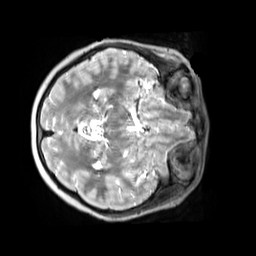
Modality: T2w
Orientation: axial
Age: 10
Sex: male
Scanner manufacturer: siemens
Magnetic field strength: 3 T
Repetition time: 3.2 s
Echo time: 0.408 s